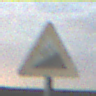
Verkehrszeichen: Steigung10
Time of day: Night
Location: Outdoor (Nature)
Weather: Overcast
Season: NotSpecified
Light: Artificial